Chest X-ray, PA view. Patient: 25 years old, sex M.
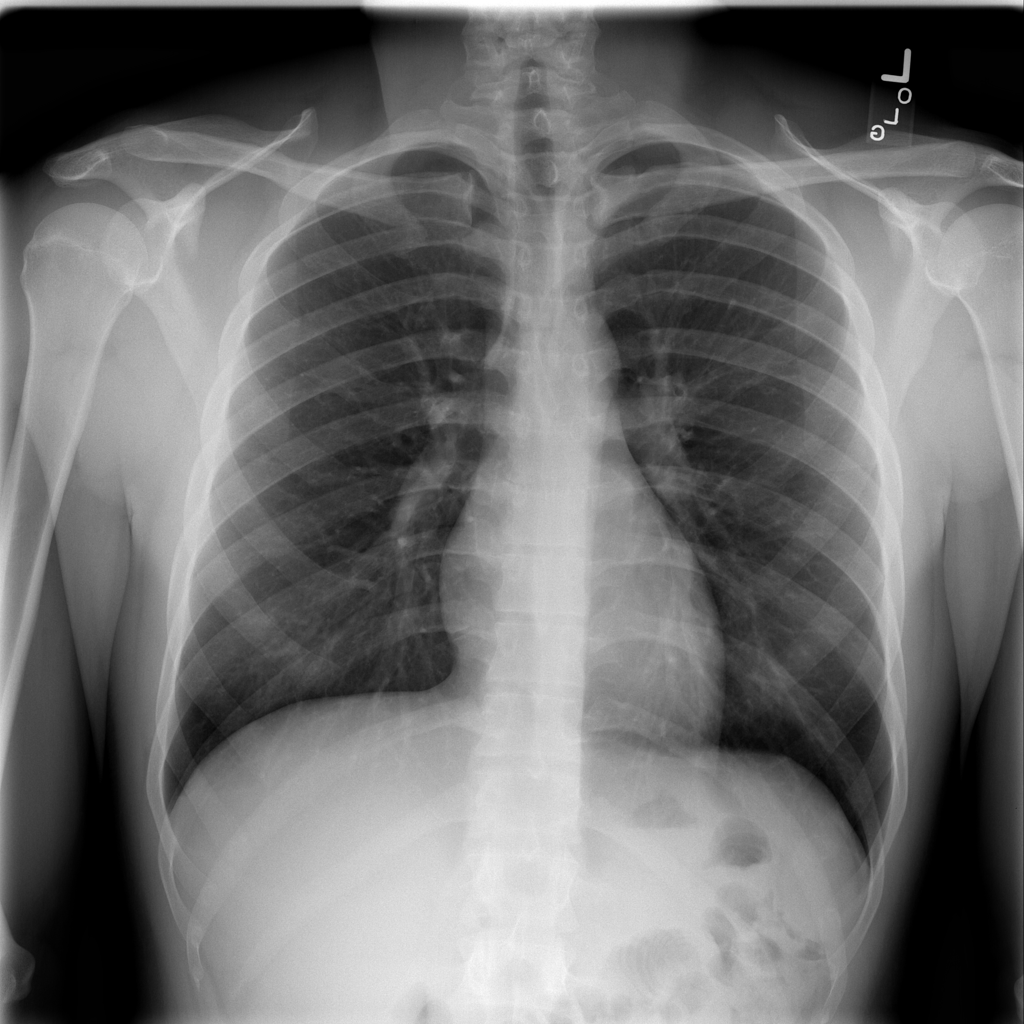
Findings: No Finding